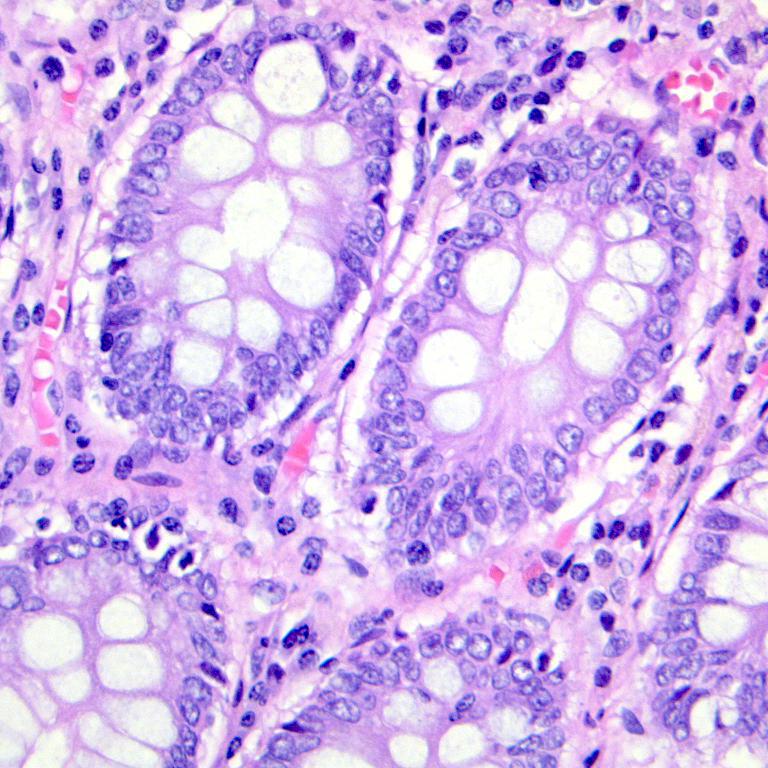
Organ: colon
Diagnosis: benign